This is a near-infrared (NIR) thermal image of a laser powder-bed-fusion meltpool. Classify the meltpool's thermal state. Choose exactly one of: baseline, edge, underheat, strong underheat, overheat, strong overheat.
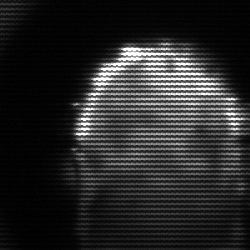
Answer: baseline